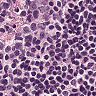
Metastatic tissue present: no